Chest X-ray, PA view. Patient: 55 years old, sex F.
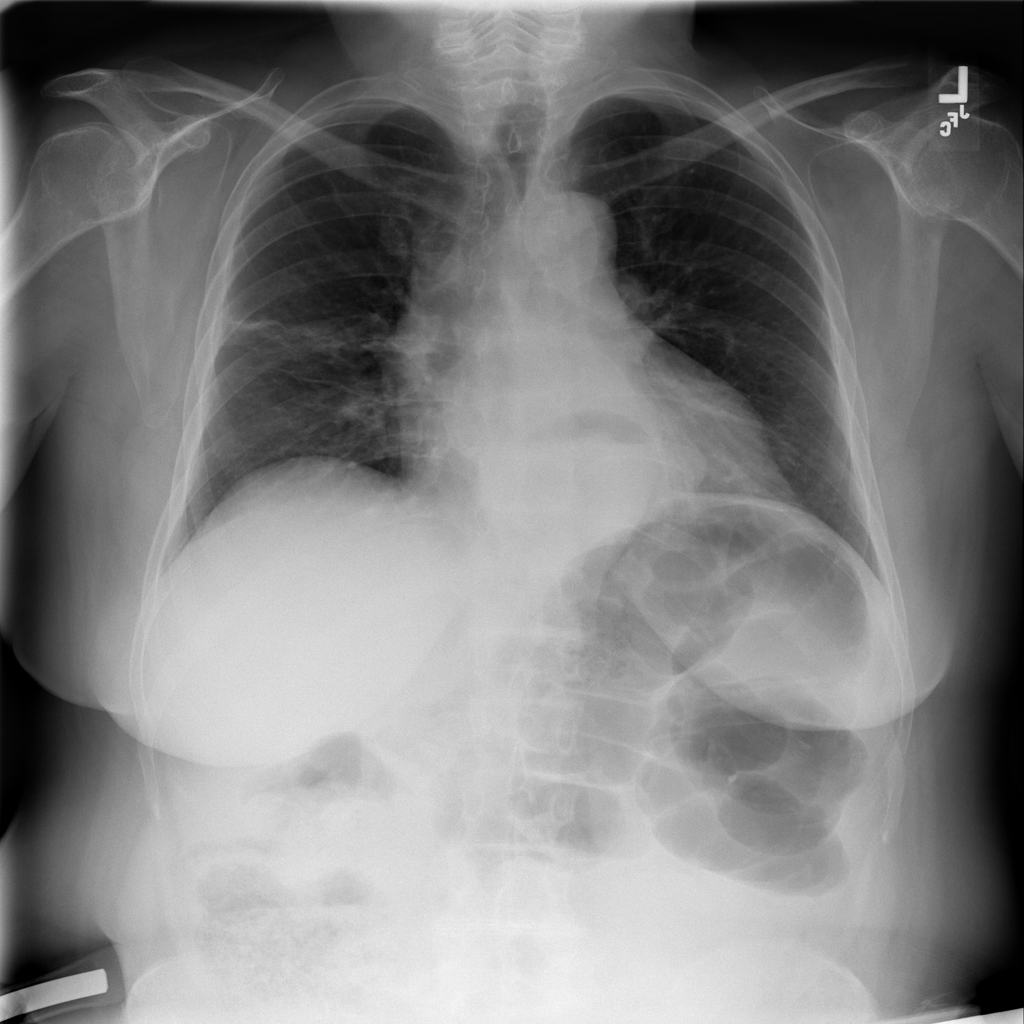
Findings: Atelectasis, Hernia, Infiltration